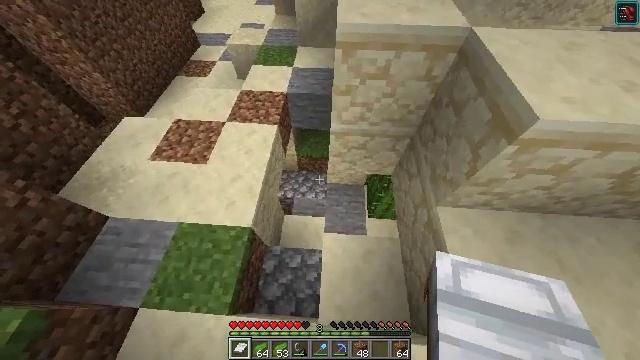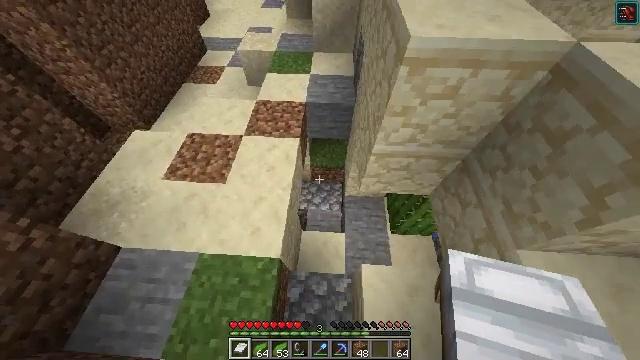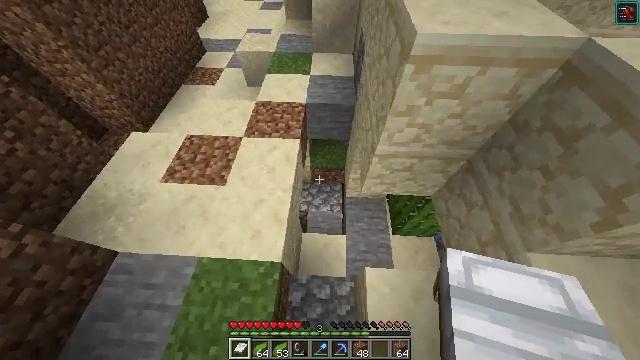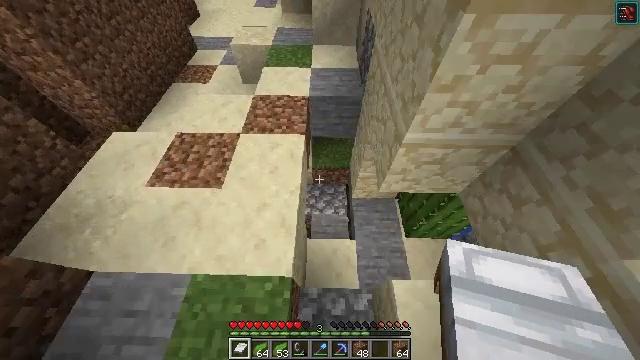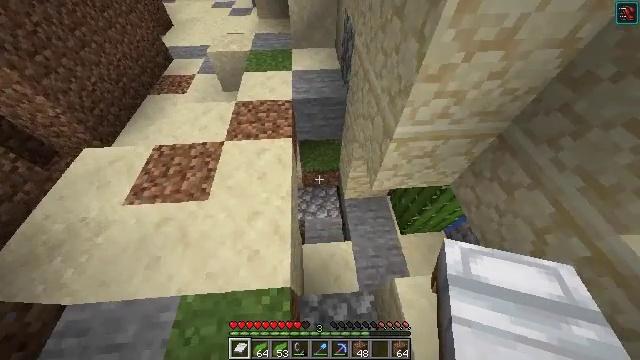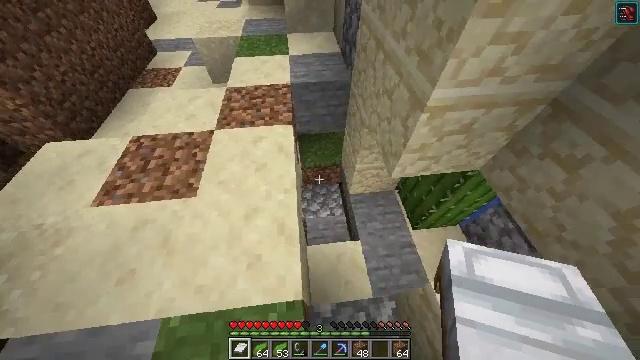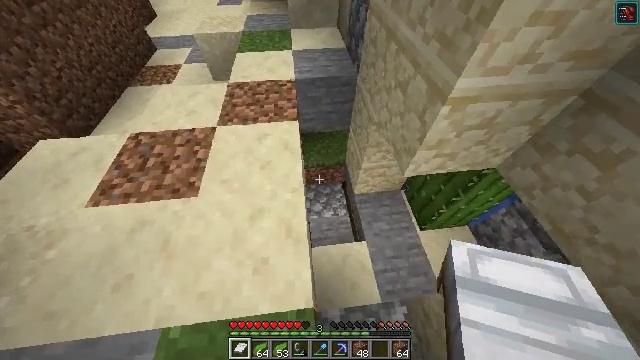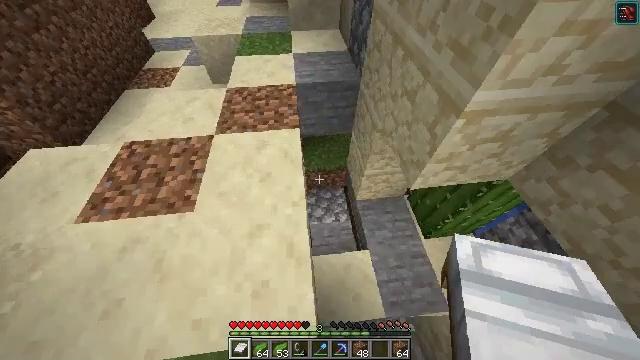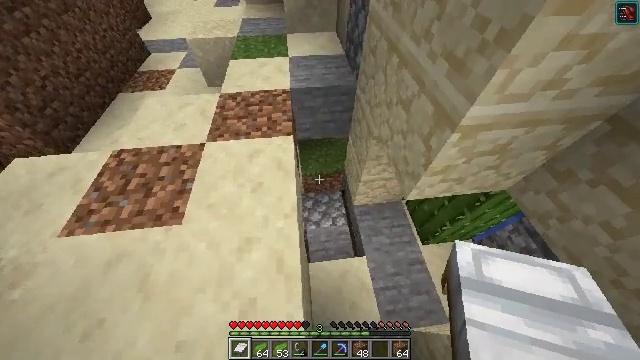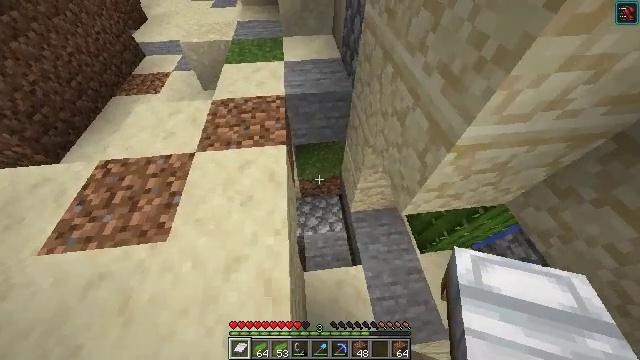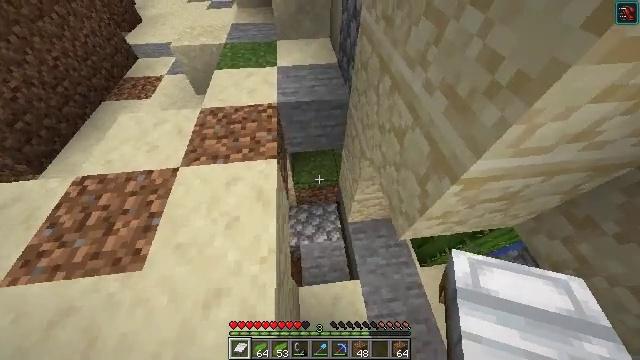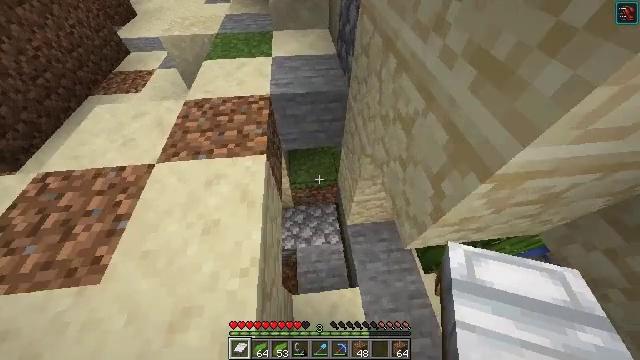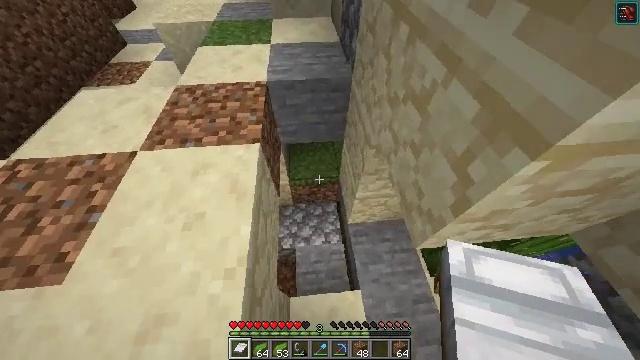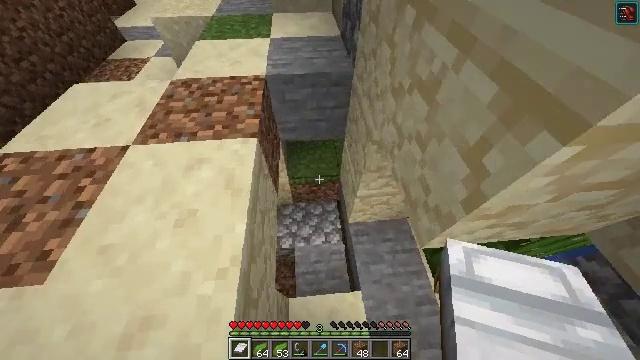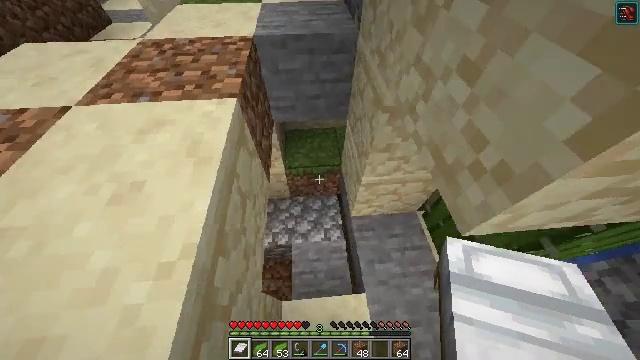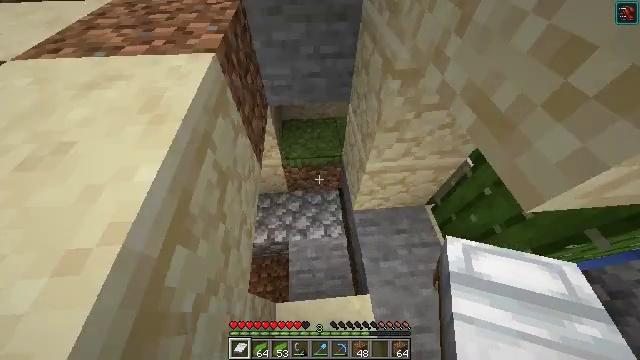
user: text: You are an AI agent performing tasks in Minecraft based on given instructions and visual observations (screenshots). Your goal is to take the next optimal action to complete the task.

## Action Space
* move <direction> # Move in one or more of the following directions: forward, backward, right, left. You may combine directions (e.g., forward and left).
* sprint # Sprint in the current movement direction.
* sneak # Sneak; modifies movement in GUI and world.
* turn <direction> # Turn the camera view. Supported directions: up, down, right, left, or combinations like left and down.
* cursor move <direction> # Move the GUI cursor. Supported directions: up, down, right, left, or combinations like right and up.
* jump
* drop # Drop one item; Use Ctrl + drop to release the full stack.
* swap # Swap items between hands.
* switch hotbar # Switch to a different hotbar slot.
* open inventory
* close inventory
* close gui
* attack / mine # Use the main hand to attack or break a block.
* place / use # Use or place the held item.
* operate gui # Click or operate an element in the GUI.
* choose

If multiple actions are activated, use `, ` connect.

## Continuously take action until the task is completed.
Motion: motion action
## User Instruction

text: Kill enemies.
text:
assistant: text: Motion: move forward and move left
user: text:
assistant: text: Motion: no_op
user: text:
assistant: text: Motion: turn right
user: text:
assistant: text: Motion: turn right and up
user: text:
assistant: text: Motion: turn right
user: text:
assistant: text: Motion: no_op
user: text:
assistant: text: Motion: move forward and move right
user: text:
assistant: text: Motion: move forward and move right
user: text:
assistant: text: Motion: move forward
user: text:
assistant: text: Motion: no_op
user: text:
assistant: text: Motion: no_op
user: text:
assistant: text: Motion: no_op
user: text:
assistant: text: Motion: no_op
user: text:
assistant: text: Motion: no_op
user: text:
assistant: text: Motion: no_op
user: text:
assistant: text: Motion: no_op
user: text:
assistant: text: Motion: move forward, turn left
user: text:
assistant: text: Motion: move forward, turn left and up
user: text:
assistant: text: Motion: move forward, turn left and up
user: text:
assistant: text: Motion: move forward, turn left and up
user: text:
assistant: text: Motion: move forward, turn left
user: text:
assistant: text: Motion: move forward, turn left
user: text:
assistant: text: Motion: move forward, turn left
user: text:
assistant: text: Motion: move forward, turn left
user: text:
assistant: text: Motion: move forward, turn left
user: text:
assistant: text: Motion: move forward, turn left
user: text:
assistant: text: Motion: move forward, turn left
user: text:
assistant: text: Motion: turn left and up
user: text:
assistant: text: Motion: turn left and up
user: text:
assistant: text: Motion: turn left and up